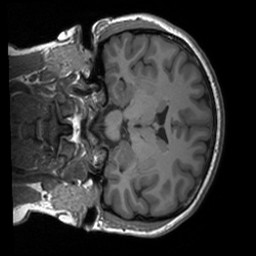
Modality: T1w
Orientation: coronal
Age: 22
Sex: female
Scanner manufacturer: siemens
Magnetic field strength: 3 T
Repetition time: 1.9 s
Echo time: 0.00226 s